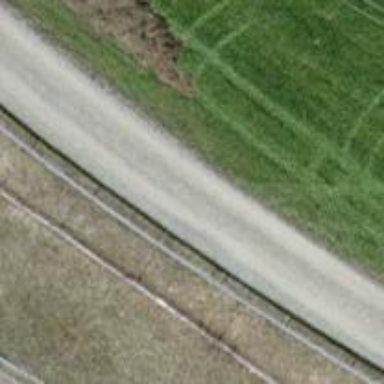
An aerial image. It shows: Track with compacted grade2 surface.